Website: slack
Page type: payment
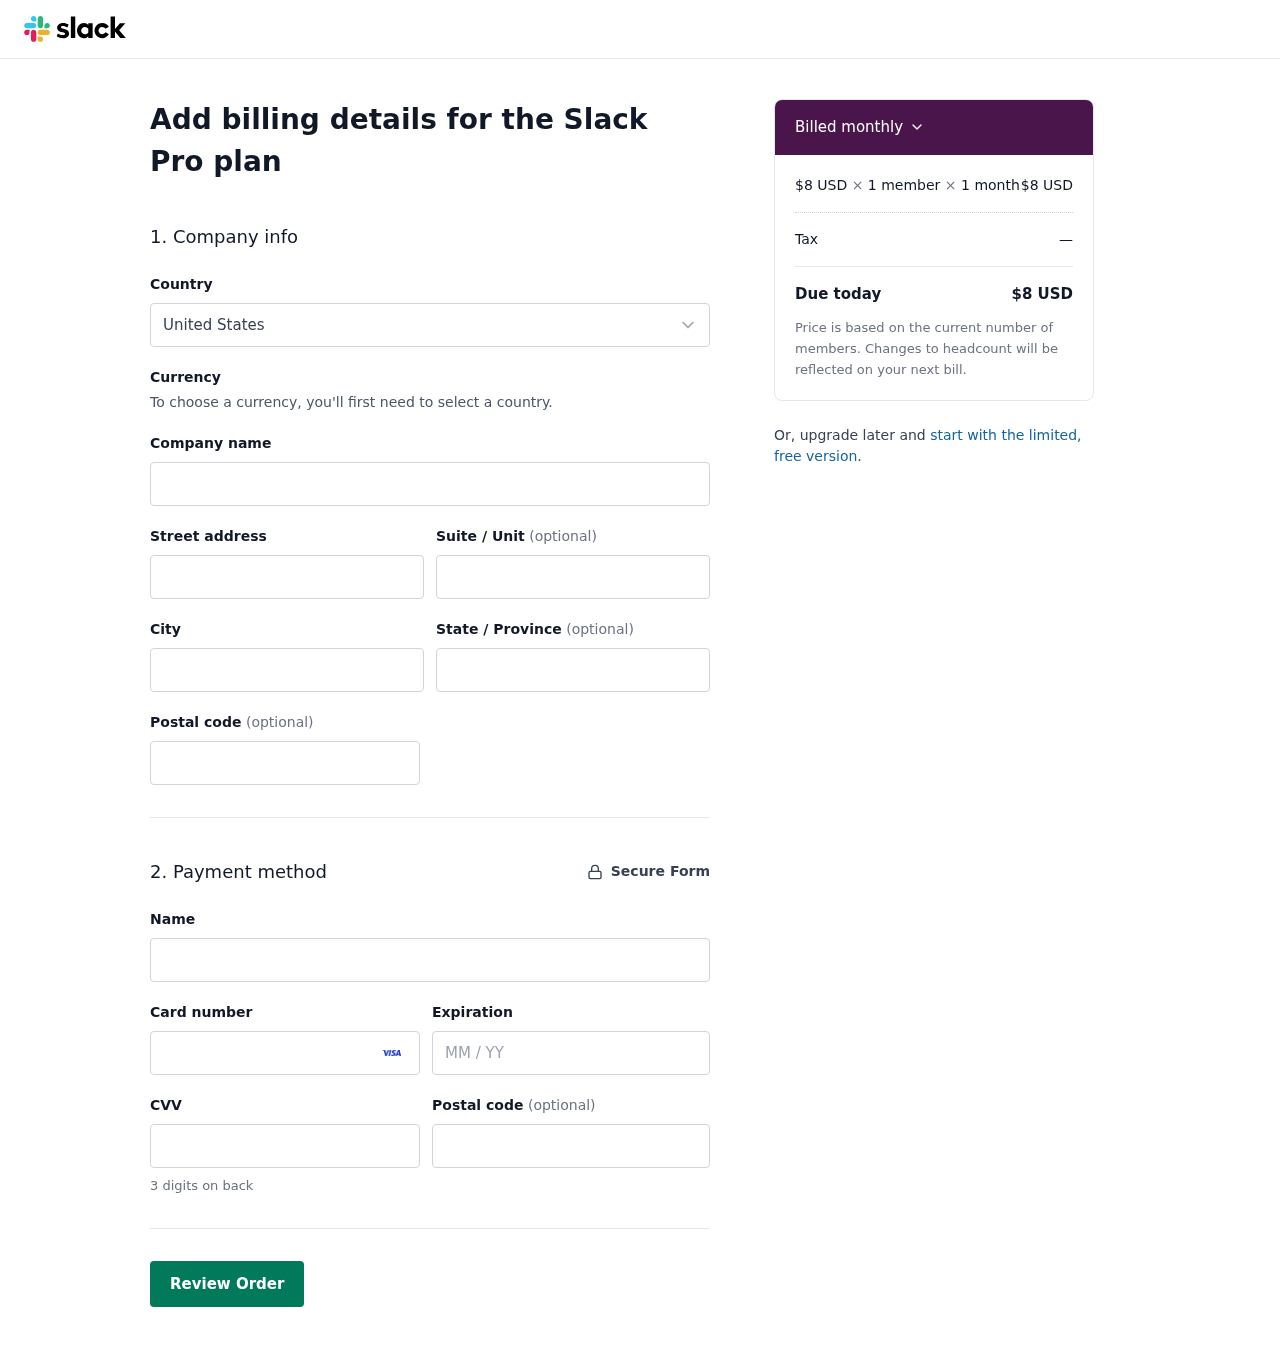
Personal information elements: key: PII_COUNTRY
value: United States
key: PII_STREET
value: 9177 Harmon Point
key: PII_CITY
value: Randyton
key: PII_STATE
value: California
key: PII_POSTCODE
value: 10985
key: PII_FULLNAME
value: Paul Jackson
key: PII_CARD_NUMBER
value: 4312 8652 2479 8794
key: PII_CARD_EXPIRY
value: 01/29
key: PII_CARD_CVV
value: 111
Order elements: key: ORDER_PRICE_PER_MEMBER
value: $8 USD
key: ORDER_NUM_MEMBERS
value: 1 member
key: ORDER_NUM_MONTHS
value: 1 month
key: ORDER_SUBTOTAL
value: $8 USD
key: ORDER_TAX
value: —
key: ORDER_TOTAL
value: $8 USD